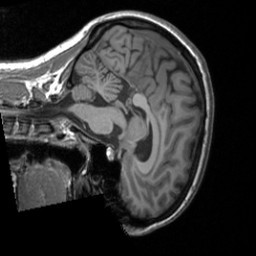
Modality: T1w
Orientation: sagittal
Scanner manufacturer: siemens
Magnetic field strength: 3 T
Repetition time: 1.9 s
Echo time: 0.00226 s